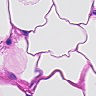
Metastatic tissue present: no